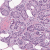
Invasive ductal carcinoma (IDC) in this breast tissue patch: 1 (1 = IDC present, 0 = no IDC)